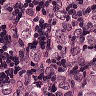
Metastatic tissue present: yes